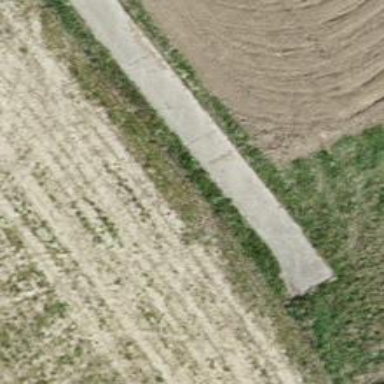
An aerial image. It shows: Concrete track with grade1 tracktype.